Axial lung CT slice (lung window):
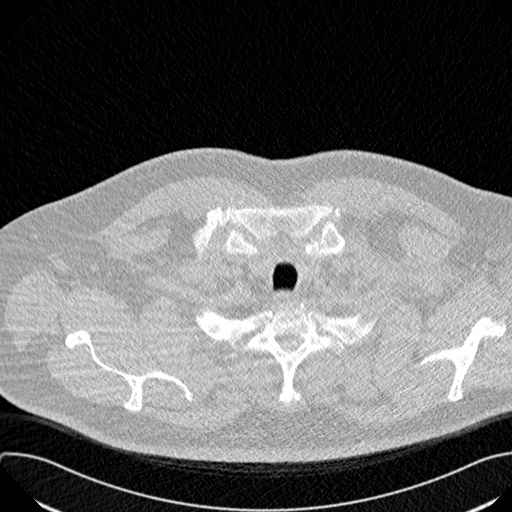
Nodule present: no